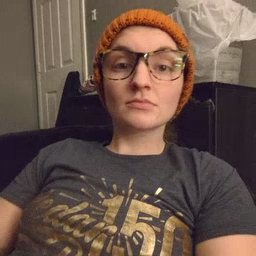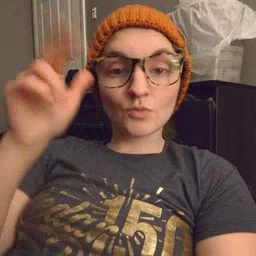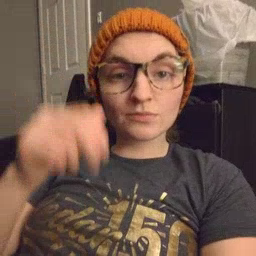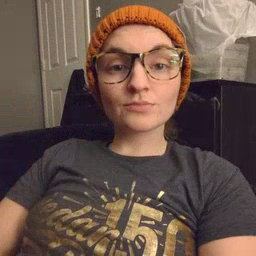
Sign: horse